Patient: sex M, age 56
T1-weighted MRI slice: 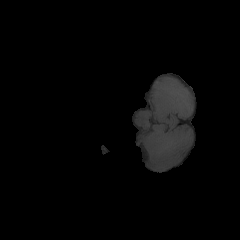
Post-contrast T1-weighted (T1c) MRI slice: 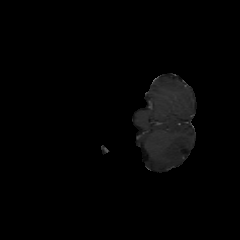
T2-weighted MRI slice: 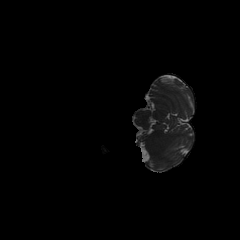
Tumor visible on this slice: no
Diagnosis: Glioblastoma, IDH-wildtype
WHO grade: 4